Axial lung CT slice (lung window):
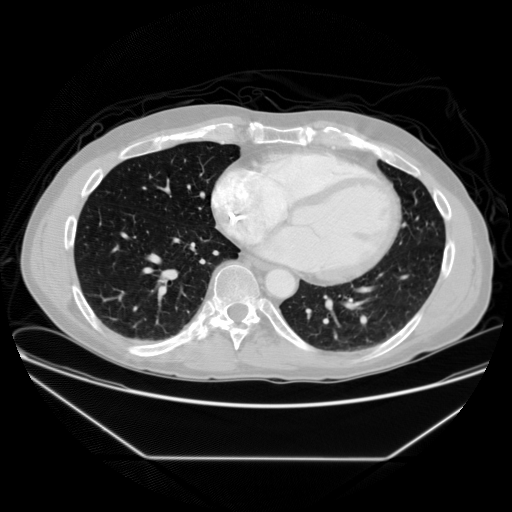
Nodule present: no